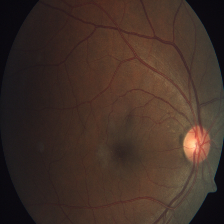
Diabetic retinopathy grade: Severe